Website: bh-photo
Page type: customer-info-address
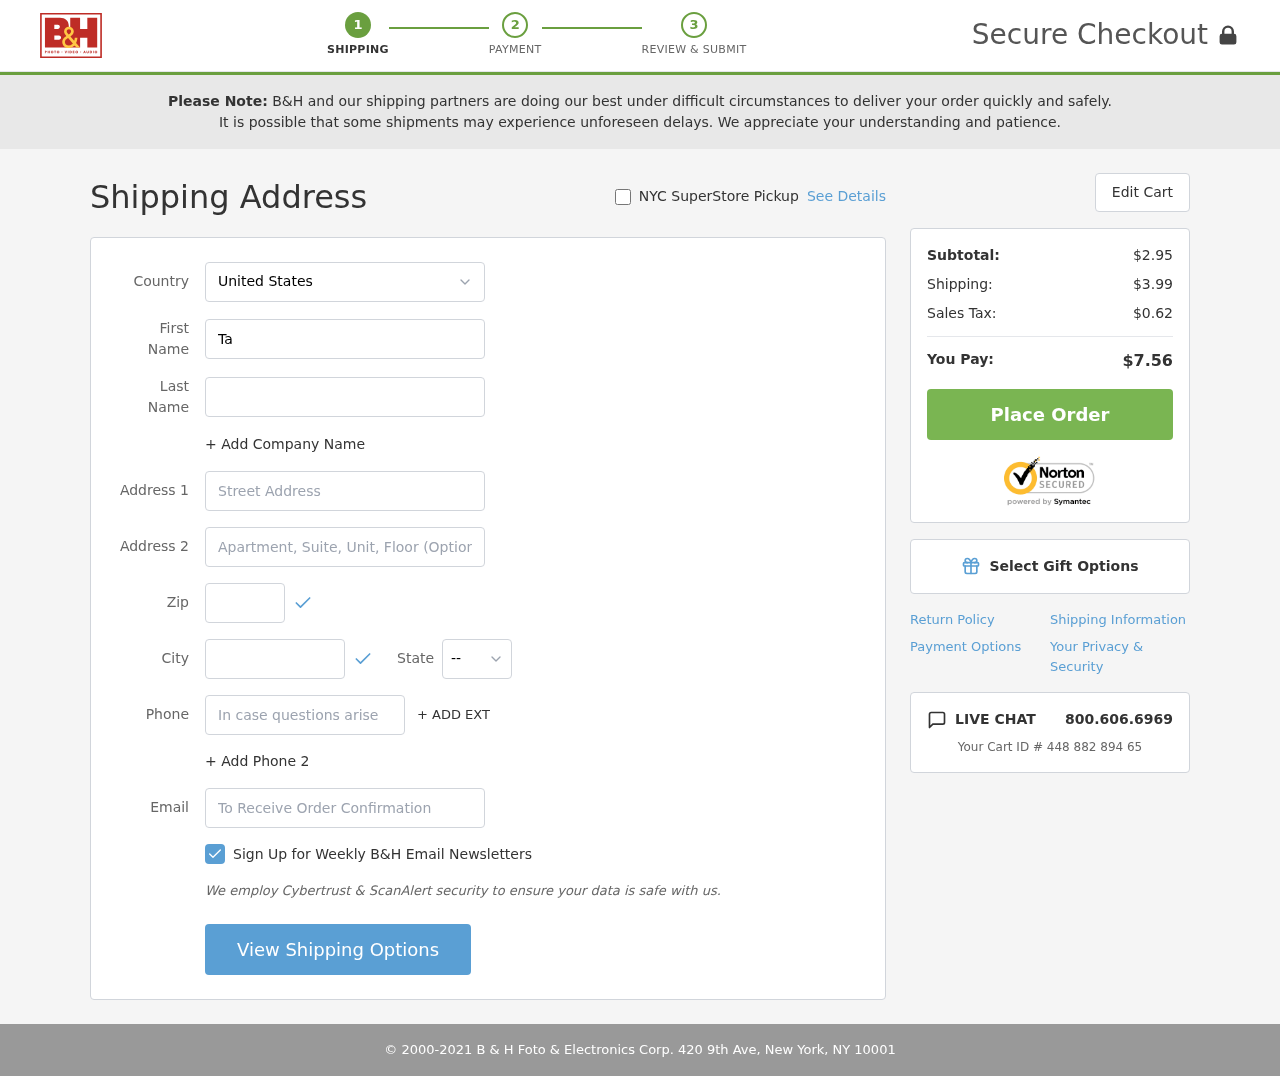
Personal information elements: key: PII_CITY
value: Lake Alicia
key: PII_COUNTRY
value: United States
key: PII_EMAIL
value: tstephens@yahoo.com
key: PII_FIRSTNAME
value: Tara
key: PII_LASTNAME
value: Stephens
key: PII_PHONE
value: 5667162380
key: PII_POSTCODE
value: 27134
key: PII_STATE_ABBR
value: TN
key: PII_STREET
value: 57155 Lowery Well Suite 183
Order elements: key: ORDER_SUBTOTAL
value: $2.95
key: ORDER_SHIPPING_COST
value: $3.99
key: ORDER_TAX
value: $0.62
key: ORDER_TOTAL
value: $7.56
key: ORDER_ID
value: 448 882 894 65